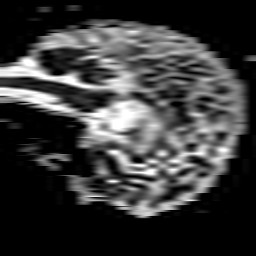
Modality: ADC
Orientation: sagittal
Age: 70
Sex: male
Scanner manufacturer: philips
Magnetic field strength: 3 T
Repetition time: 4.057 s
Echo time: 0.05989 s